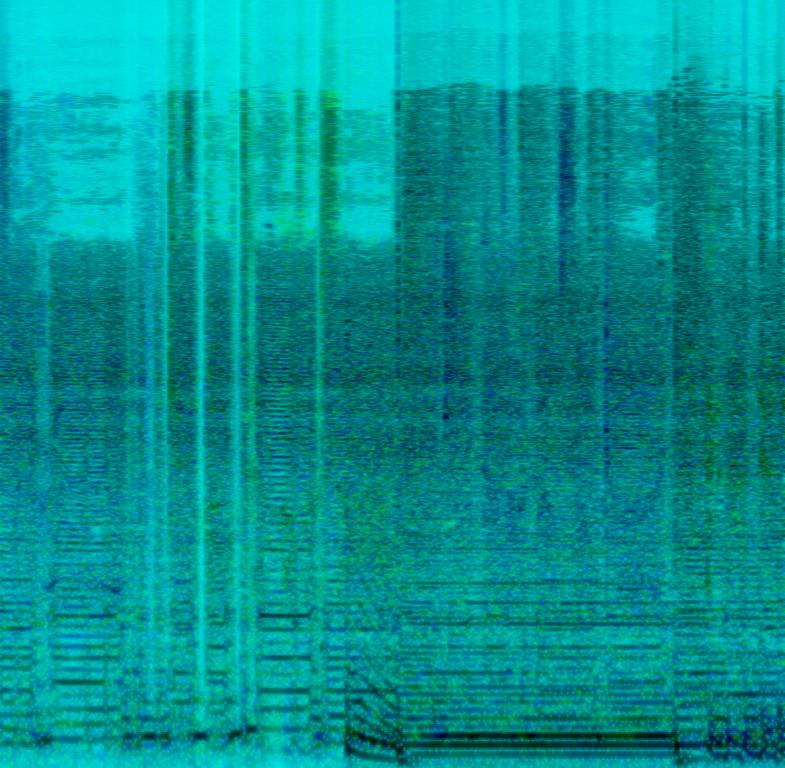
The low quality recording features a wide, soft whispering male vocals singing over a wide electric guitar melody, shimmering cymbals and drum roll. In the second part of the loop there is an energetic male vocal singing over more energetic electric guitar chords, distorted bass, punchy kick and snare hits and shimmering cymbals. It sounds energetic, aggressive, but also messy and kind of chaotic, since the mix is dirty.